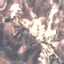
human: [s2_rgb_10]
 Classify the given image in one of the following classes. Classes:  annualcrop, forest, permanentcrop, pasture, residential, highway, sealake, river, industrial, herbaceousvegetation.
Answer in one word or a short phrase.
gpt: HerbaceousVegetation